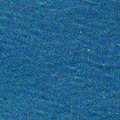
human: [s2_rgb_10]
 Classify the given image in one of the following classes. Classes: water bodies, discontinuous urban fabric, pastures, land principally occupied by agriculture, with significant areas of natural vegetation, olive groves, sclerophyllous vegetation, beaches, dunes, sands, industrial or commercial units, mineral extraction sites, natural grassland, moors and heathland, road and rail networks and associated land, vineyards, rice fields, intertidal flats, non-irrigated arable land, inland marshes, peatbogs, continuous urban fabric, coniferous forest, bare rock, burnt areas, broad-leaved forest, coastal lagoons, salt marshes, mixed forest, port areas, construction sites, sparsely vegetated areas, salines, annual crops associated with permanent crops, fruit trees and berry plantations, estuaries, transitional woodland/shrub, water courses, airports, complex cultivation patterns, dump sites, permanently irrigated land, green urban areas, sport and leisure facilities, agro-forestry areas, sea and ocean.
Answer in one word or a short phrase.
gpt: sea and ocean